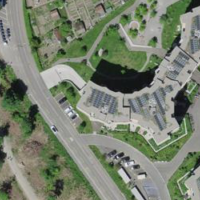
EUNIS habitat code: 53
Species observed at this site:
Lonicera acuminata
Impatiens parviflora
Fraxinus excelsior
Plantago media
Senecio vulgaris
Lamium galeobdolon